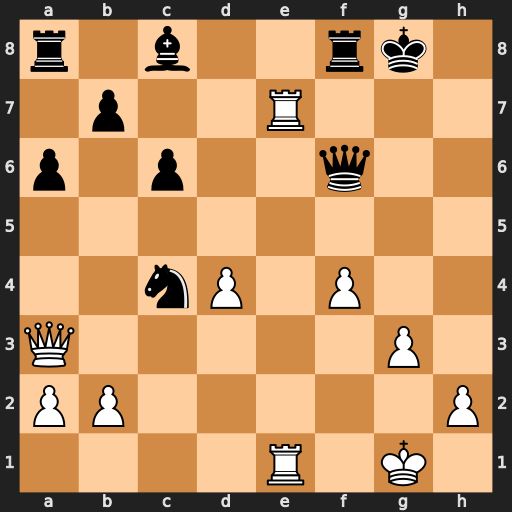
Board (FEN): r1b2rk1/1p2R3/p1p2q2/8/2nP1P2/Q5P1/PP5P/4R1K1
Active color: w
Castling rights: -
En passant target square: -
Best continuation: Qd3 Bf5 Qxc4+